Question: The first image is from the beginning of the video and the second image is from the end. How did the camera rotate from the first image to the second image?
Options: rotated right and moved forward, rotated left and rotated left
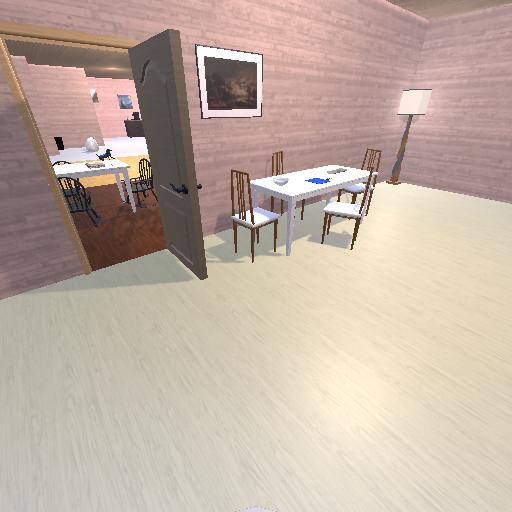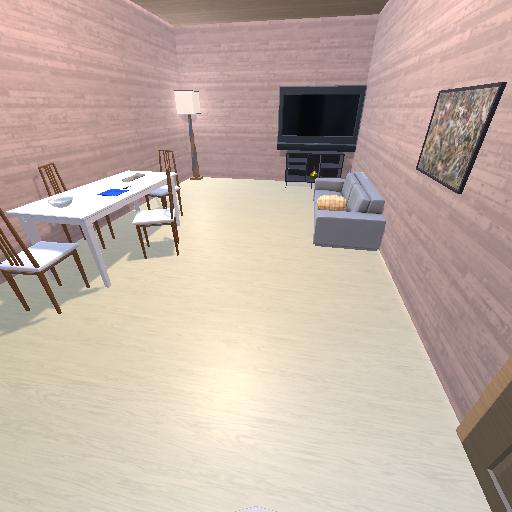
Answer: rotated right and moved forward